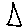
Label: triangle